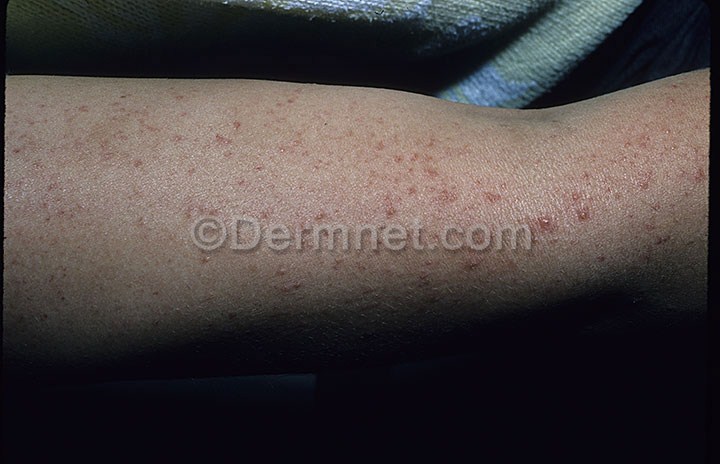
Disease: Light Diseases and Disorders of Pigmentation